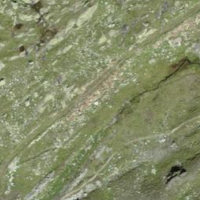
EUNIS habitat code: 26
Species observed at this site:
Oenanthe oenanthe
Parus major
Certhia familiaris
Nucifraga caryocatactes
Falco tinnunculus
Pyrrhocorax graculus
Prunella collaris
Ptyonoprogne rupestris